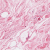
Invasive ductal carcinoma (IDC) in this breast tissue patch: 0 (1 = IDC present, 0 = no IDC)